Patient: sex M, age 47
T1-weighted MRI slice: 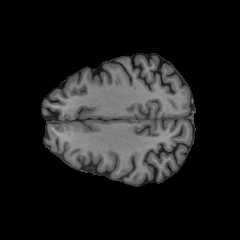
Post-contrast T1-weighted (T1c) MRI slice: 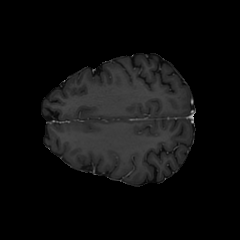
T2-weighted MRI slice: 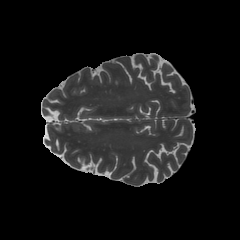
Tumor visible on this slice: no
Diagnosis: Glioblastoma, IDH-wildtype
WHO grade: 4